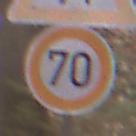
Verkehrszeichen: Geschwindigkeit70
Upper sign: FussgaengerRechts
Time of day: Midday
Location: Outdoor (Nature)
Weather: Overcast
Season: Autumn
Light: Natural